Interaction volume radius: 10 \u00c5
Interaction volume height: 20 \u00c5
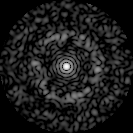
Disorder parameter: 0.8512